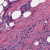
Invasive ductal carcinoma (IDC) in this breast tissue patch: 1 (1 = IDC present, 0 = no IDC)